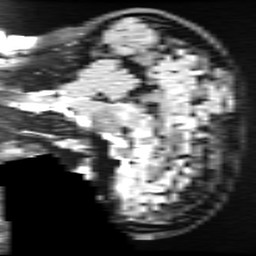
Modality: FLAIR
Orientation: sagittal
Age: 38
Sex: female
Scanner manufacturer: ge
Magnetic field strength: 3 T
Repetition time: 11 s
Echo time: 0.1497 s